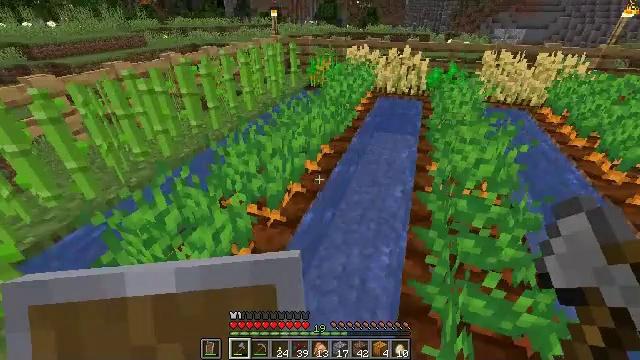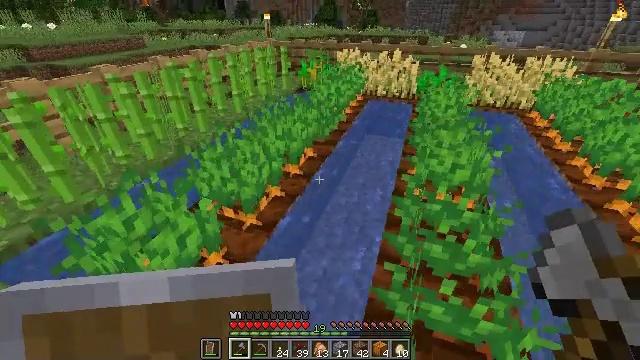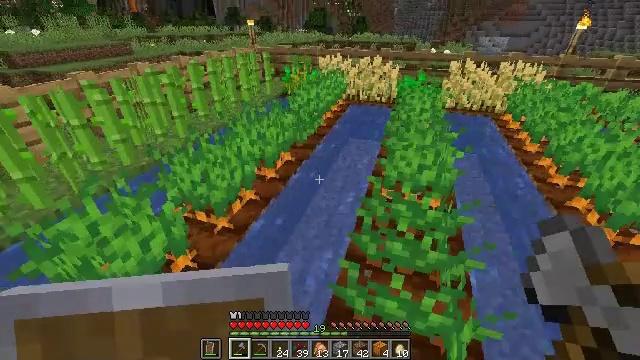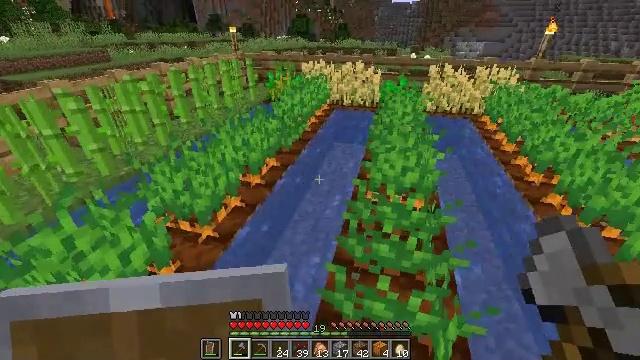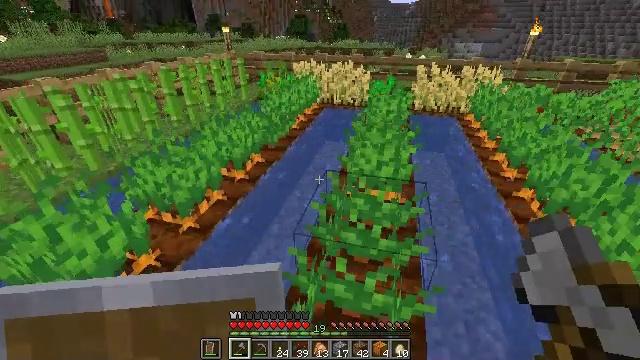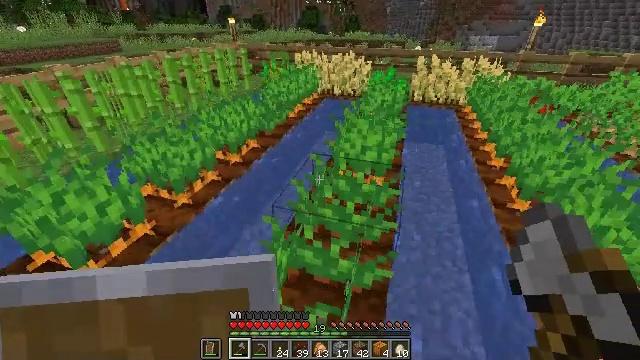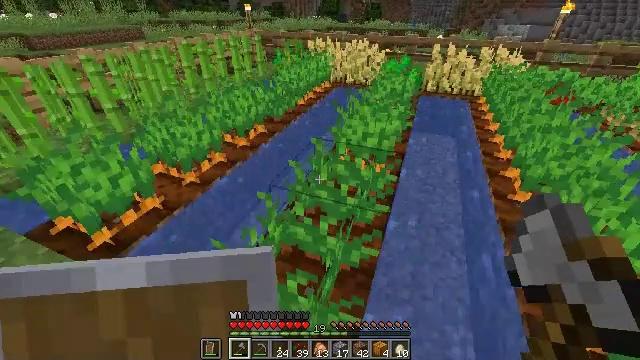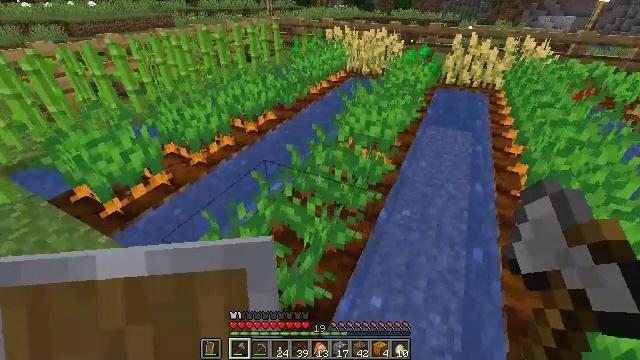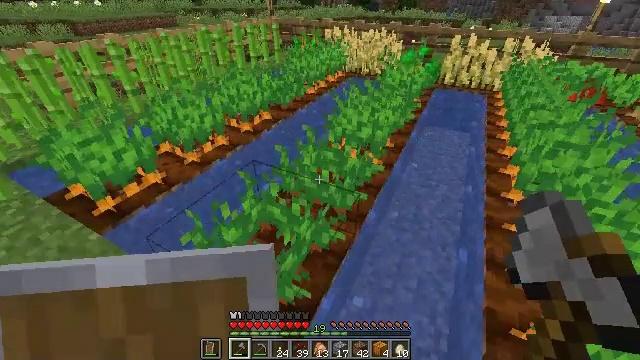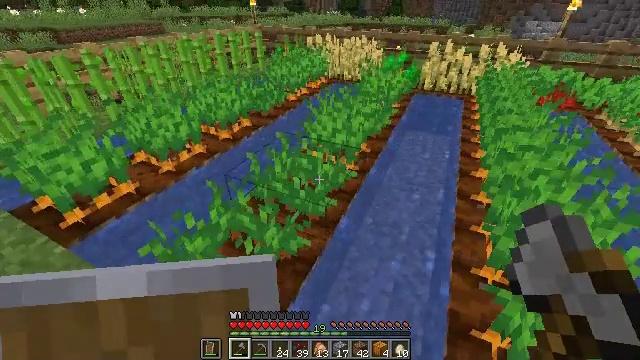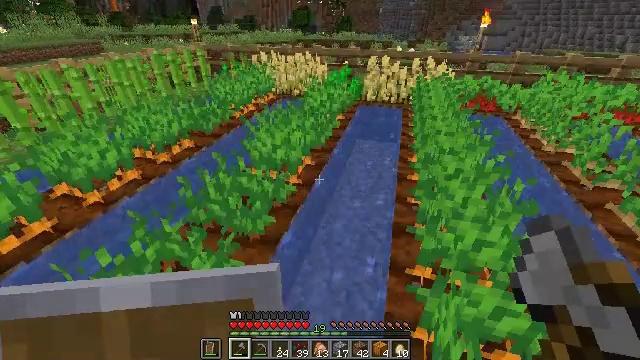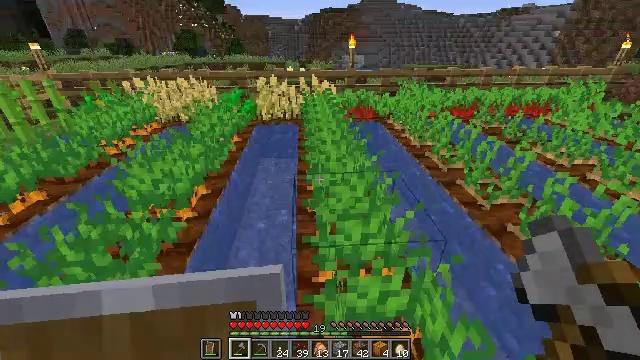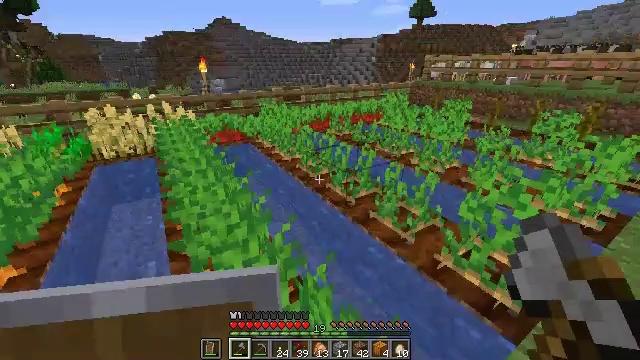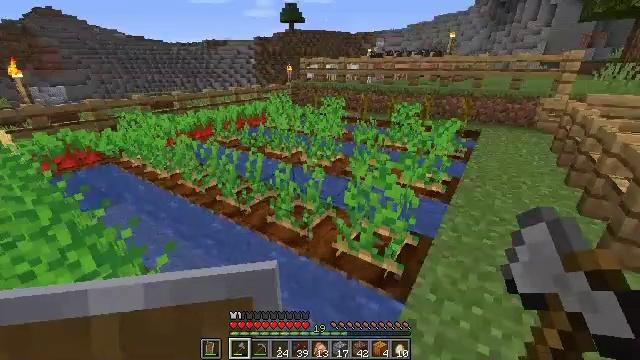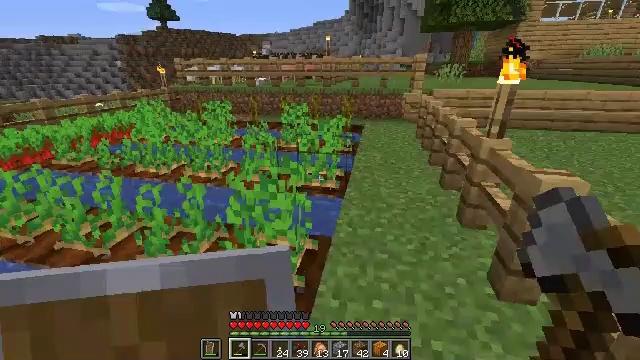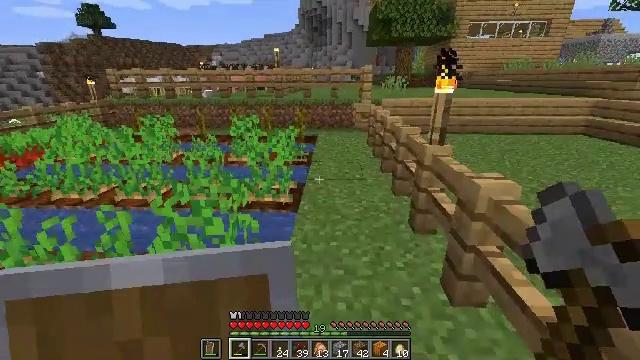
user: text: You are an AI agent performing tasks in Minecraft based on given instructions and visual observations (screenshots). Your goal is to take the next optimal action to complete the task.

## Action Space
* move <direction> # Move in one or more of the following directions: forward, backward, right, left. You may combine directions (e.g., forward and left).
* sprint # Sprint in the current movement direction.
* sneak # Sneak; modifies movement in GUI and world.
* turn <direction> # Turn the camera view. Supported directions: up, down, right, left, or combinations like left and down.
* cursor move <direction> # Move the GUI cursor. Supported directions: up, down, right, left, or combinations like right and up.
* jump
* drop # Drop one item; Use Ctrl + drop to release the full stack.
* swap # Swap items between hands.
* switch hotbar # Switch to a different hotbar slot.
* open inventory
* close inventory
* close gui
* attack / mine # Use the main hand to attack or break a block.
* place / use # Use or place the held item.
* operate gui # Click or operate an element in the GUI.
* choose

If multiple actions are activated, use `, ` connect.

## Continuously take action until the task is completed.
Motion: motion action
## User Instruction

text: Cut down the sugar cane stalks.
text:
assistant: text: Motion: move right
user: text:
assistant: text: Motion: move back and move right, turn right and up
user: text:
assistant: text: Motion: move back and move right, turn right and up
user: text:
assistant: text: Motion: move back and move right
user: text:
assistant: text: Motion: move back and move right, turn left and down
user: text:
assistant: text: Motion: move right, turn left and down
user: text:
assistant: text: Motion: move right, turn left and down
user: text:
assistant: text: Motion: move right
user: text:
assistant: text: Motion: move right, turn right and up
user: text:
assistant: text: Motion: move right, turn right and up
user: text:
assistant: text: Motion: move right, turn right and up
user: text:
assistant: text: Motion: move right, turn right and up
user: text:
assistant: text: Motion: move forward and move right, turn right
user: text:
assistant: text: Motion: move forward and move right, turn right
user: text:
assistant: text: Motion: move forward and move right, turn right and up
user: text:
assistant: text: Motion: move forward and move right, turn up
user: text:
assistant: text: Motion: move forward and move right, turn left and up
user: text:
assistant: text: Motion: move forward and move right, turn left
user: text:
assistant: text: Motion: move forward and move right
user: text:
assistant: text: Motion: move forward and move right, turn left
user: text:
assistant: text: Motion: move forward and move right, turn left and up
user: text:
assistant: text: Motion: move forward and move right, turn left
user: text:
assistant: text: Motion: move forward and move right, turn left and down
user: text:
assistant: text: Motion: move forward and move right
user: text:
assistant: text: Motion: move forward and move right
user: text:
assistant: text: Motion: move right
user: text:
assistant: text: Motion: move right
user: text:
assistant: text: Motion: turn down
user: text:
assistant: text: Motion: turn right and down
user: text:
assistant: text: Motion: no_op